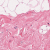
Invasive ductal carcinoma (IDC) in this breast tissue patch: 0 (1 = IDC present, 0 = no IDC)